Field crop: maize
Growth stage: 1
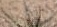
Species: salsola